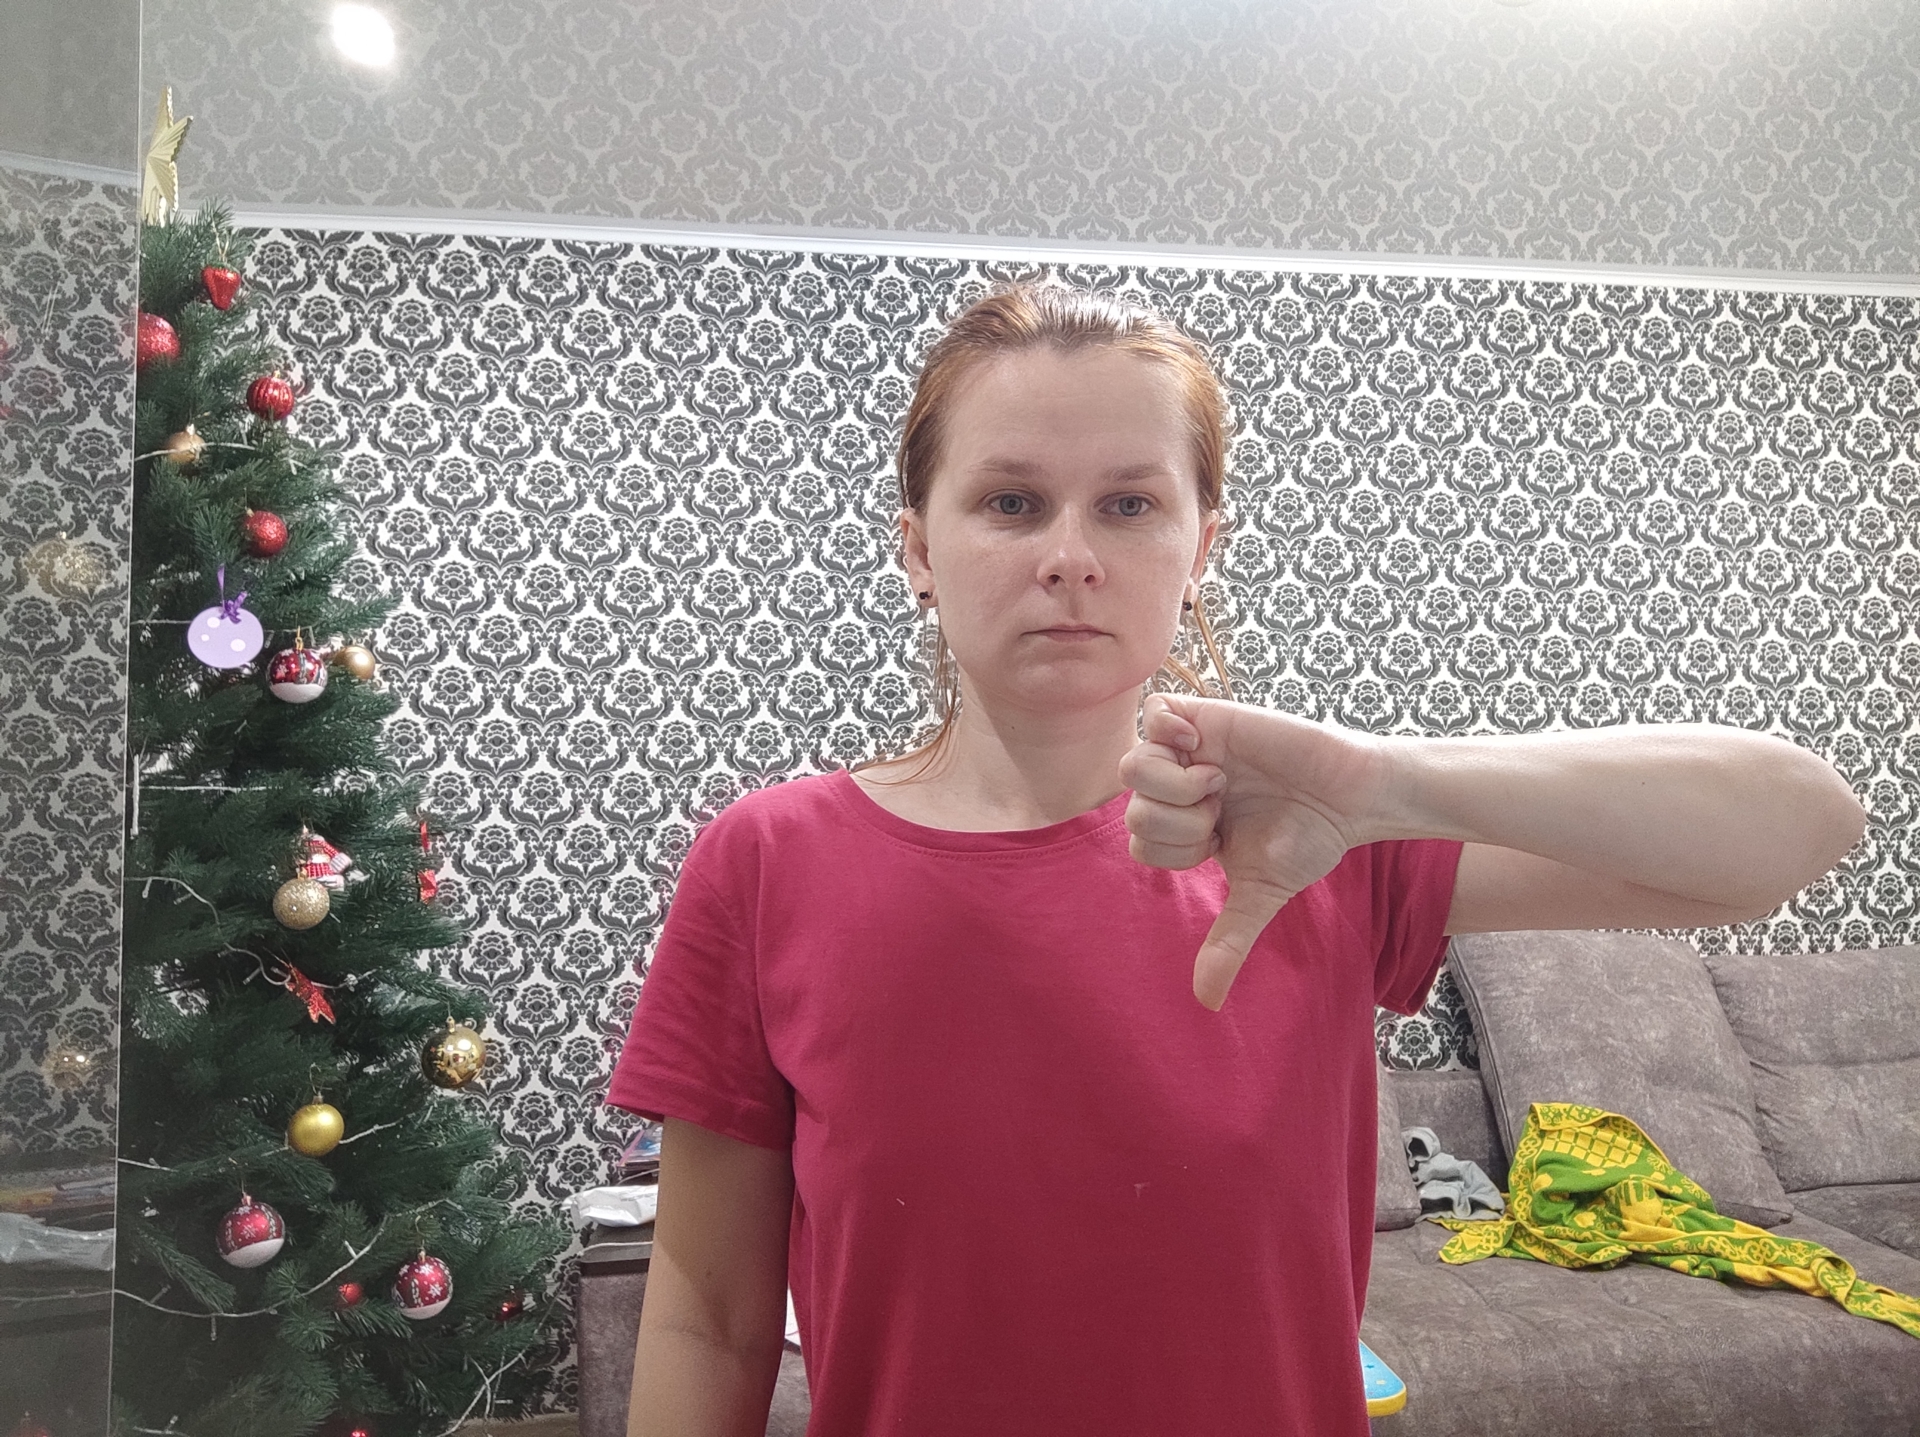
Label: clear